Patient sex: F
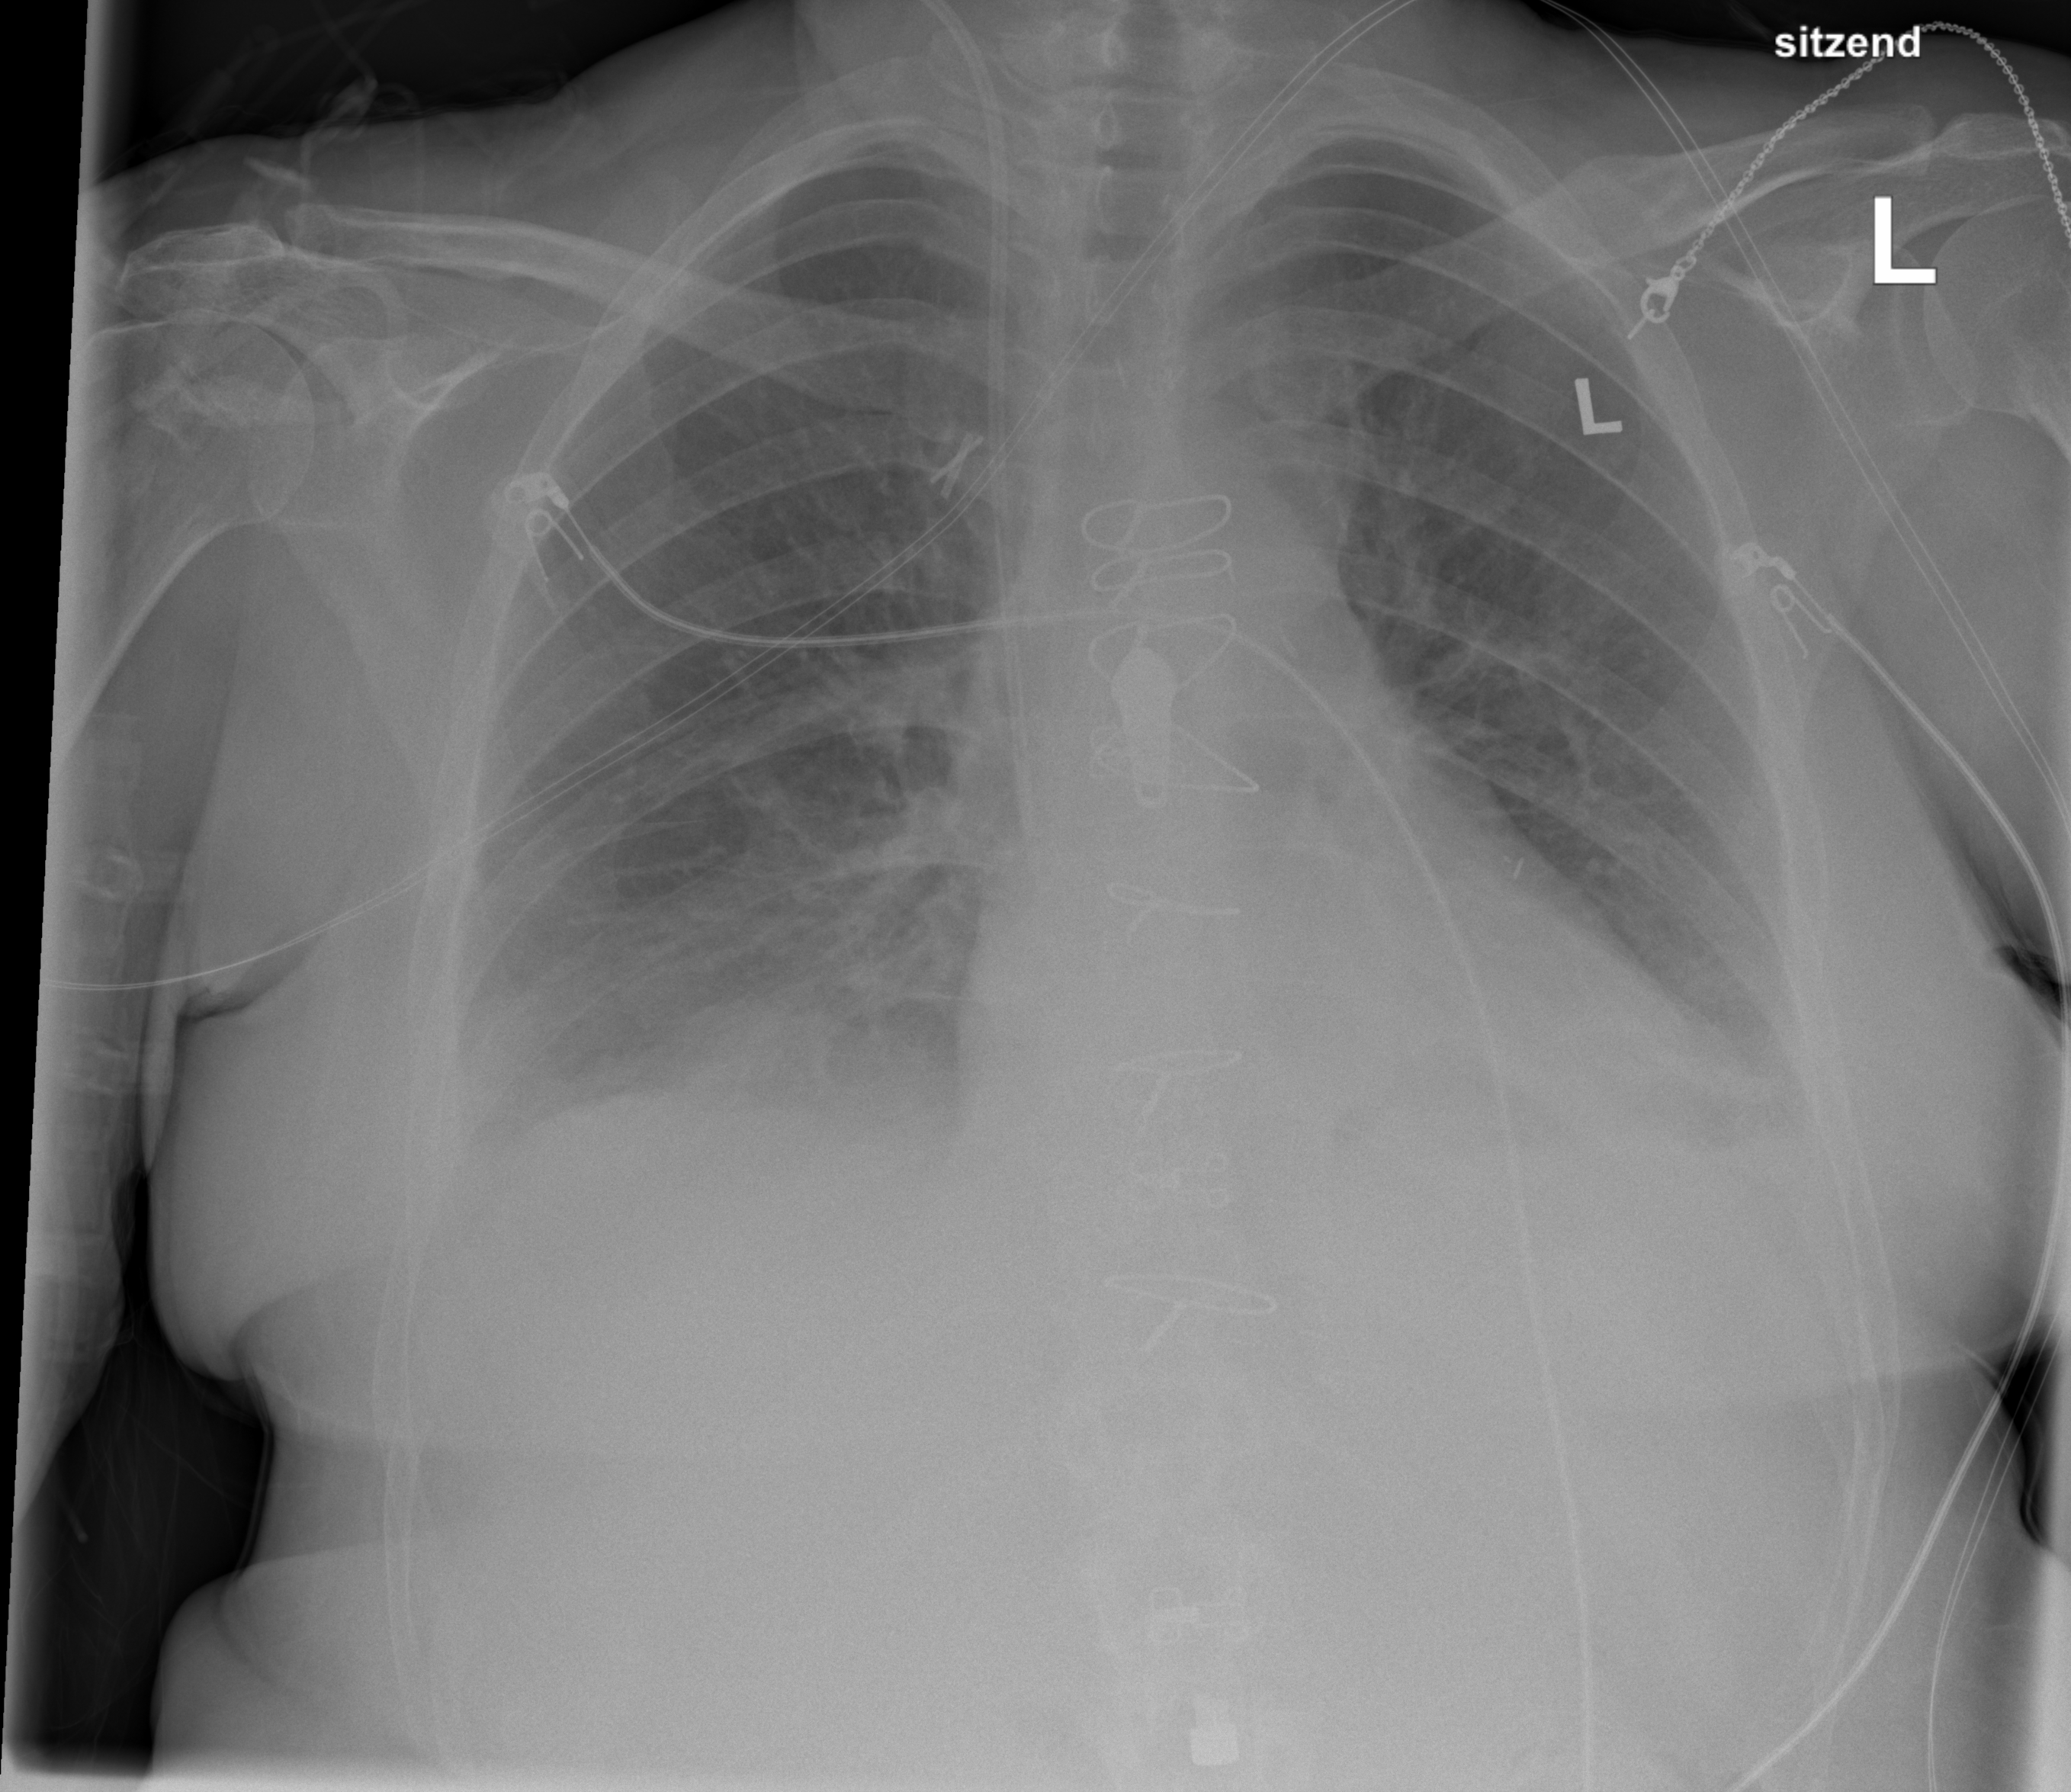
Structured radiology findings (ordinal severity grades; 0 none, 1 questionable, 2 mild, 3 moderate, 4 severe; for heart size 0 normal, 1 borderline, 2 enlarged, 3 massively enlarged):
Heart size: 0
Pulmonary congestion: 2
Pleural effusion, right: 2
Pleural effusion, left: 2
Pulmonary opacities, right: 1
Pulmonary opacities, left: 1
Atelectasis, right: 2
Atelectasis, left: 2